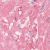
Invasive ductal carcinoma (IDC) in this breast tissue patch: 1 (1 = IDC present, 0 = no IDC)